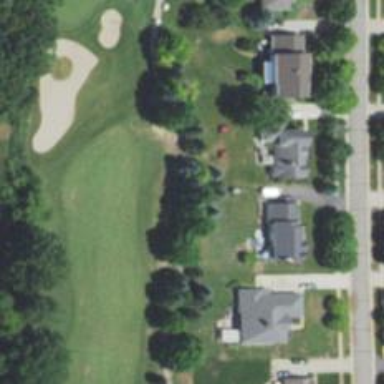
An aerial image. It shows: Service road used as golf cart path.